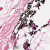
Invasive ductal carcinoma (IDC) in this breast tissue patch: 0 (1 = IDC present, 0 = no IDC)